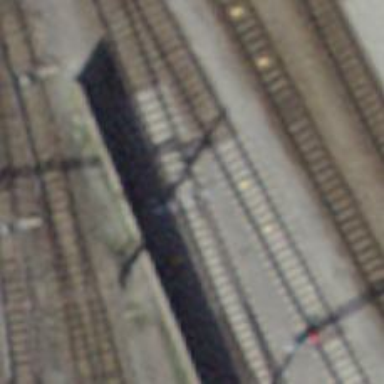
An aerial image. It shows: Railway switch.